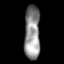
Tissue: prostate
Cell type: Fibroblasts
Senescence score: 0.7146
Nuclear area (px): 833
Mean DAPI intensity: 142.481